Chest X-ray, PA view. Patient: 32 years old, sex M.
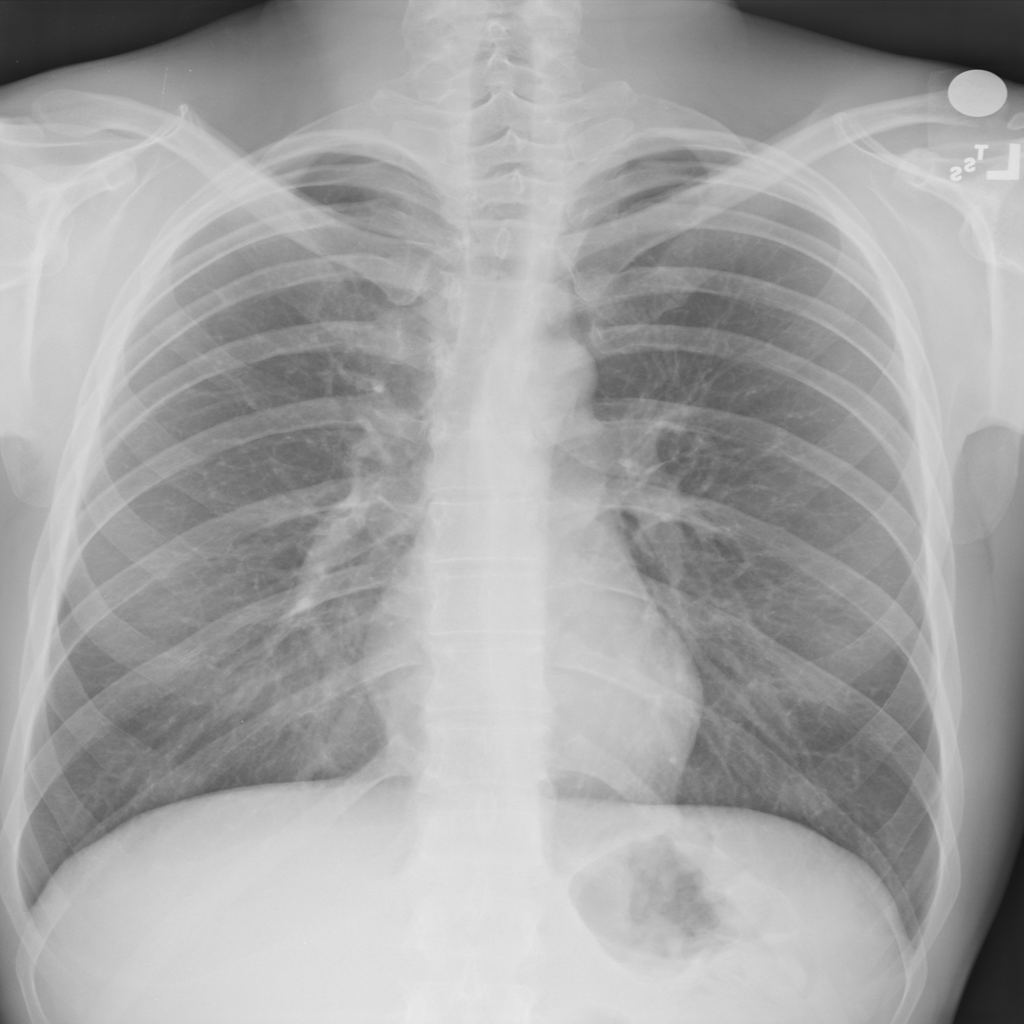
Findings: No Finding